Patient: sex M, age 64
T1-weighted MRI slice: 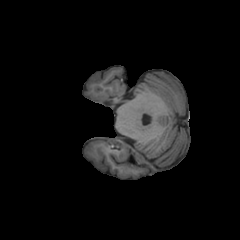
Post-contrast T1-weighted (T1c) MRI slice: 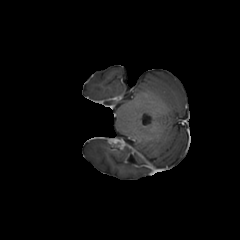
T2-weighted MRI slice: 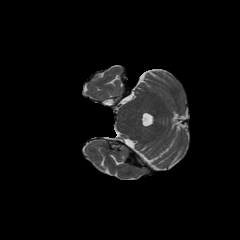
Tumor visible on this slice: yes
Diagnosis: Astrocytoma, IDH-wildtype
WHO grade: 3